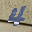
Label: 4